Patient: sex F, age 63
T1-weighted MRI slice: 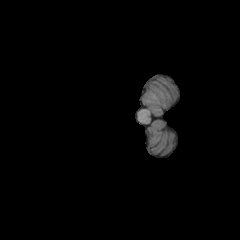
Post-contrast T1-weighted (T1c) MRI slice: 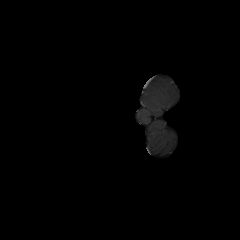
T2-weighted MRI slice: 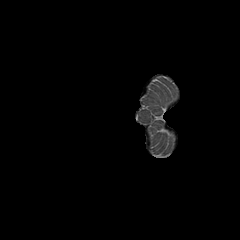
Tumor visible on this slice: no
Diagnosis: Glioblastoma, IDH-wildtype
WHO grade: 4